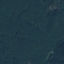
Land use / land cover: Forest